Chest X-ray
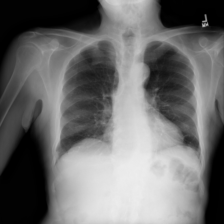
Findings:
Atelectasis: positive
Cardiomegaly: negative
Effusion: negative
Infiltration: negative
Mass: negative
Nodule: negative
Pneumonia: negative
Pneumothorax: negative
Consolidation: negative
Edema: negative
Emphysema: positive
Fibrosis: negative
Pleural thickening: negative
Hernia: negative